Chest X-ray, AP view. Patient: 65 years old, sex M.
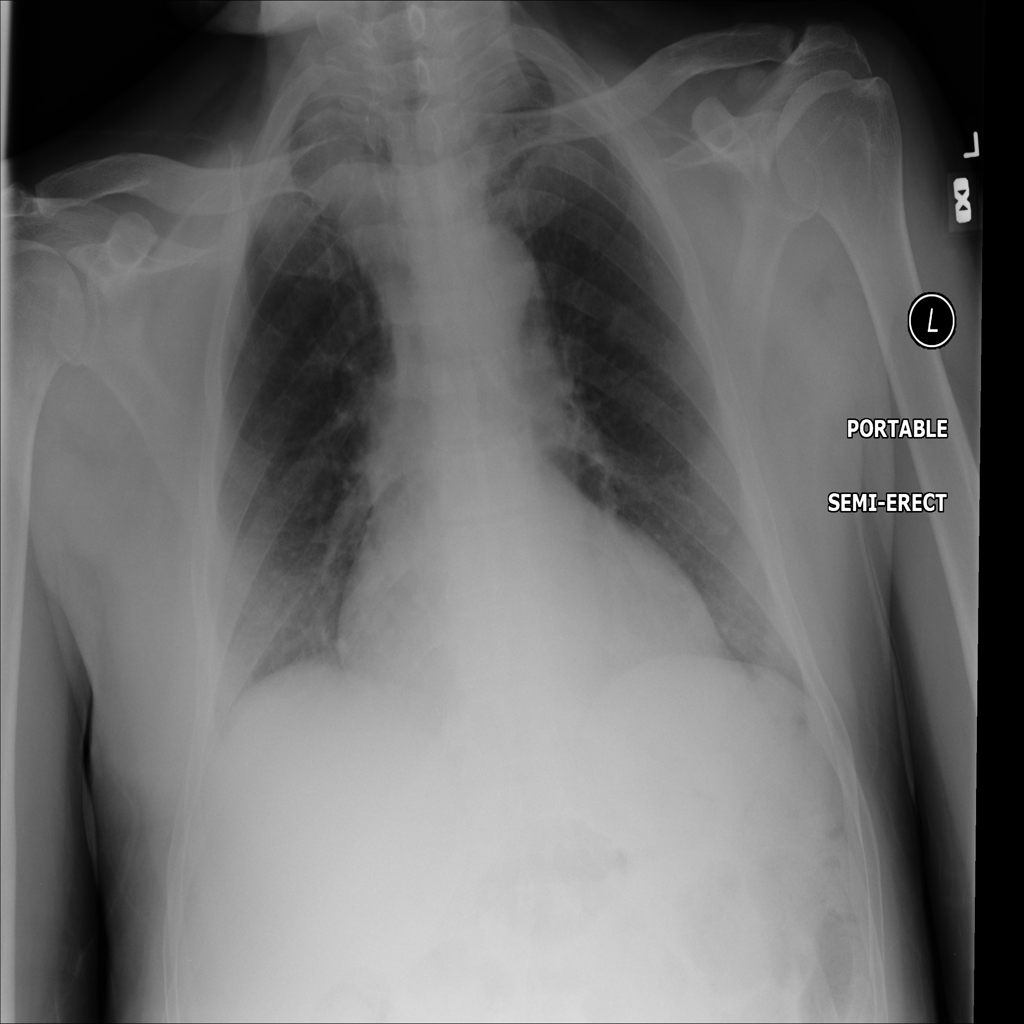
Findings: No Finding